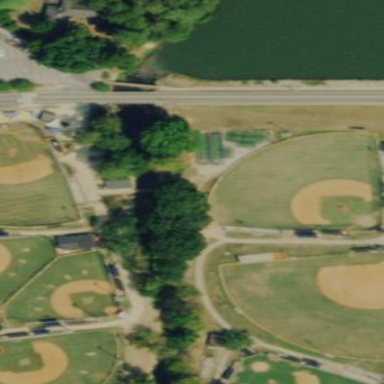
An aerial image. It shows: Baseball pitch for leisure and sports activities.